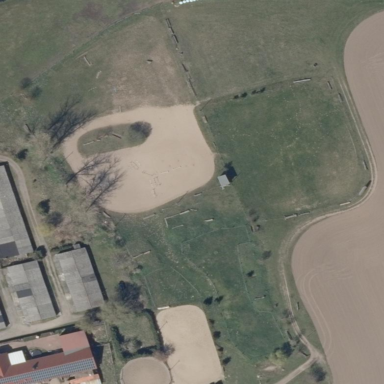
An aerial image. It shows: Equestrian pitch for leisure land use.